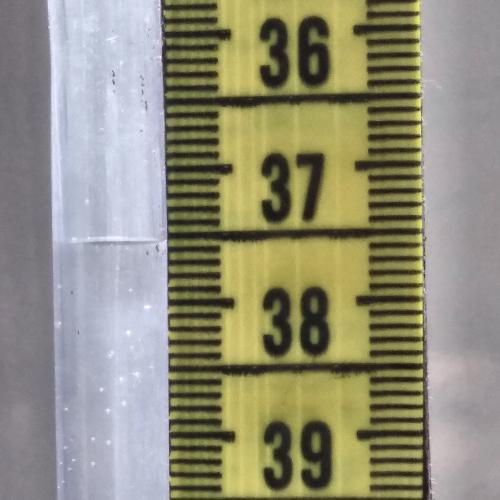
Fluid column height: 37.5 cm